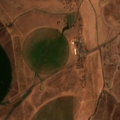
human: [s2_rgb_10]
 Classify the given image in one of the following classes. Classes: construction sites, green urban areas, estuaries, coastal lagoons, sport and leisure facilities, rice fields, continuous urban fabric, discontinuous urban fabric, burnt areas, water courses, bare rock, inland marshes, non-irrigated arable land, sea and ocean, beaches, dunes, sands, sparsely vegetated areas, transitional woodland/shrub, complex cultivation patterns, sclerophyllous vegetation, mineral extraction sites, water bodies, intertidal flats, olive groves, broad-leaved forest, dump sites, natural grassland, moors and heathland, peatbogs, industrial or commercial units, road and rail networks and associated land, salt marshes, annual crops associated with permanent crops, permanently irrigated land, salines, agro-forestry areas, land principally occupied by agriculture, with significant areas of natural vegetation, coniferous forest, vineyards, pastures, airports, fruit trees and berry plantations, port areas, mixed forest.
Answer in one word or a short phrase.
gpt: non-irrigated arable land, permanently irrigated land, pastures